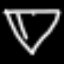
Label: diamond